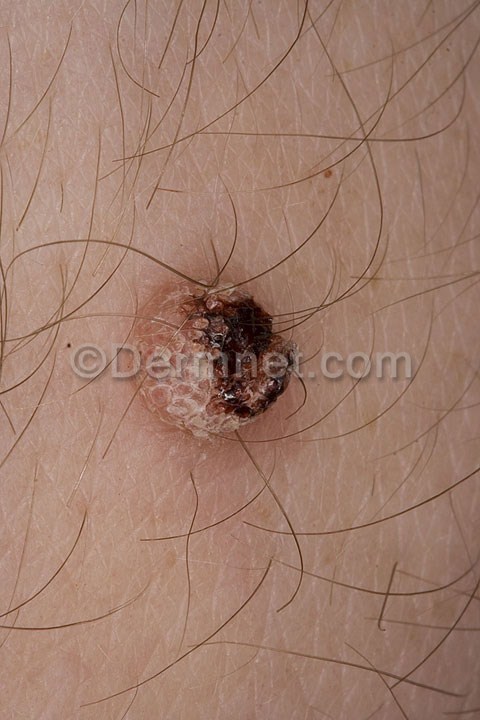
Disease: Warts Molluscum and other Viral Infections